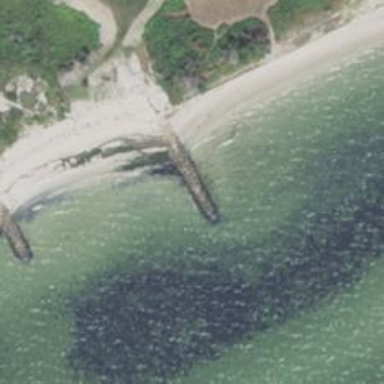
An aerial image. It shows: Breakwater structure.